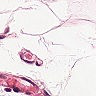
Metastatic tissue present: no